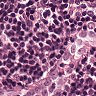
Metastatic tissue present: no